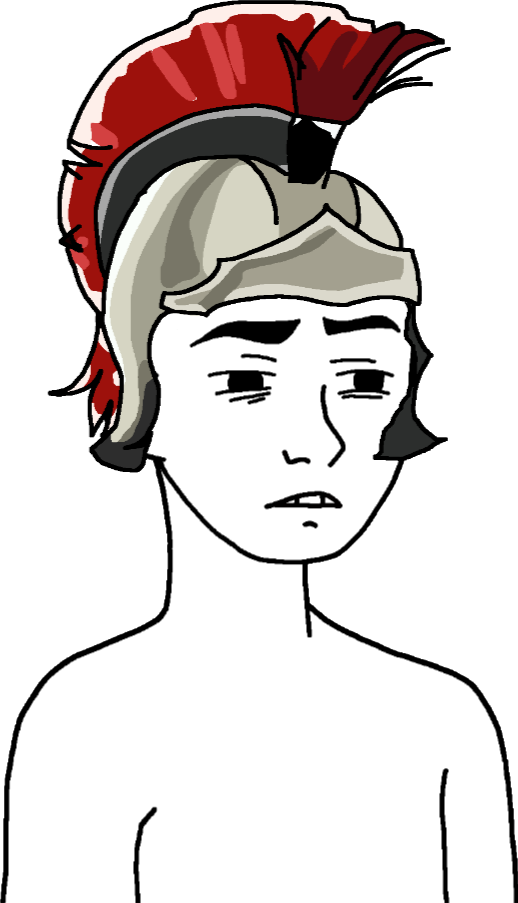
Label: 5_Twinkjak